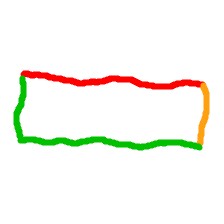
Shape: rectangle